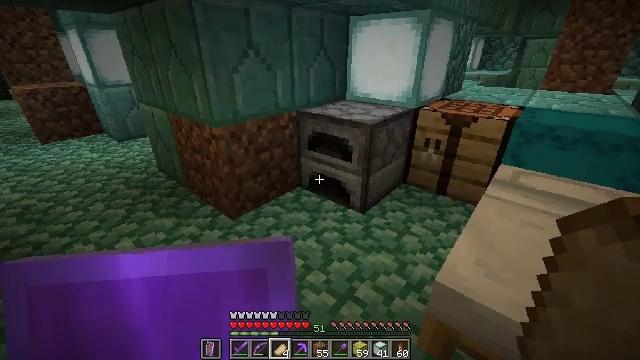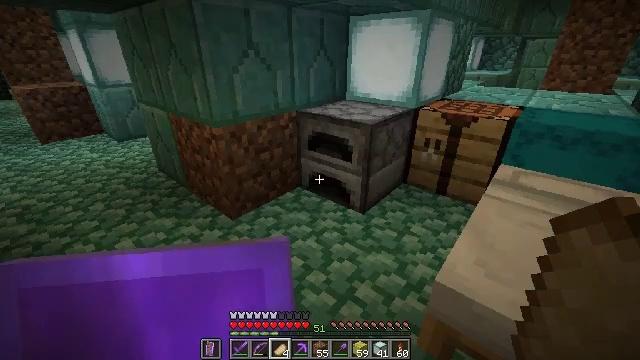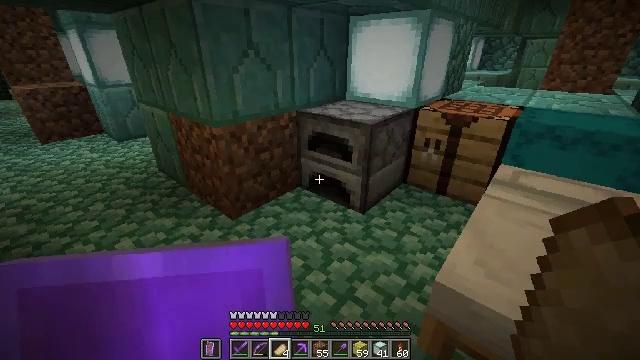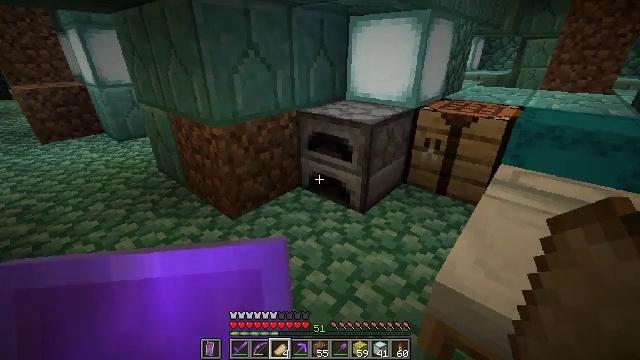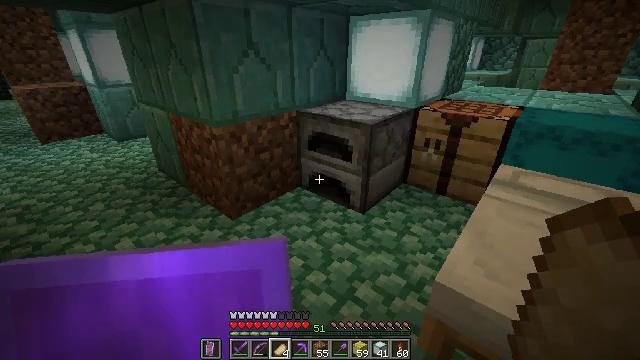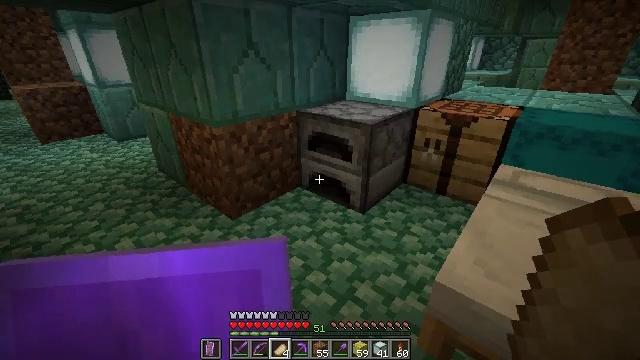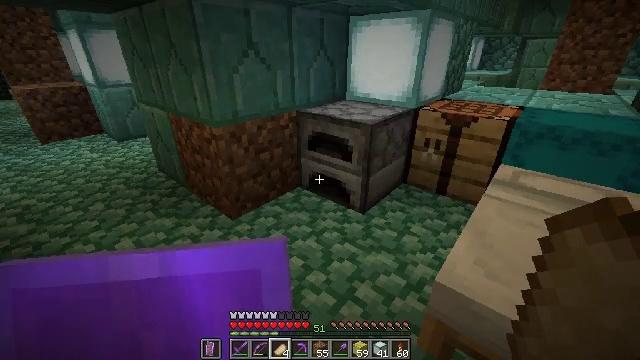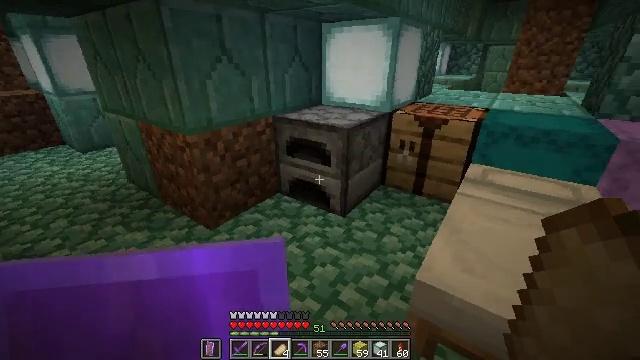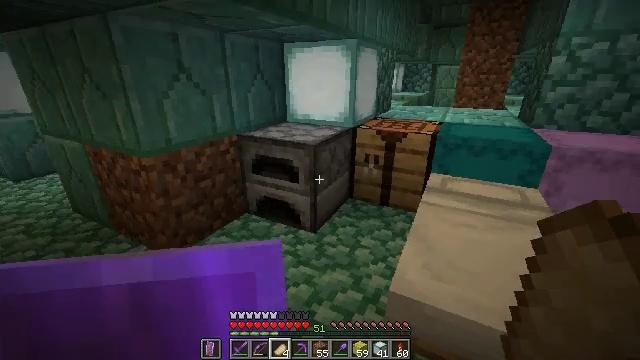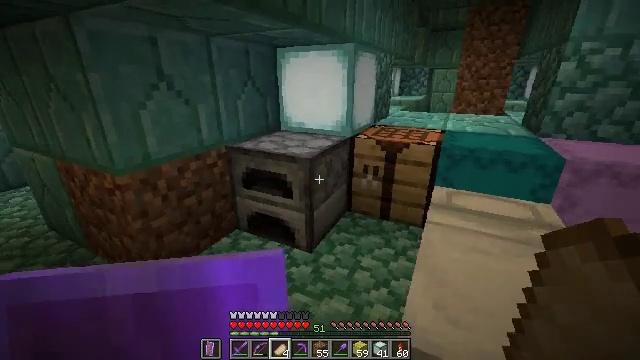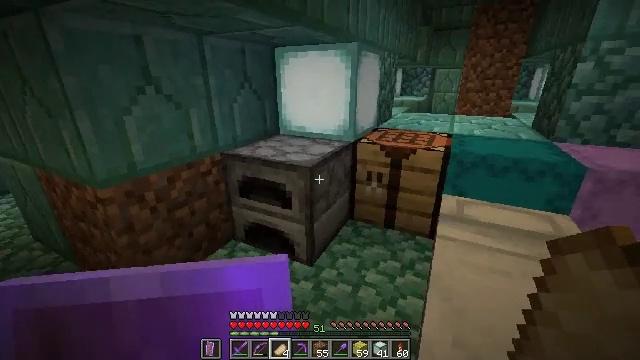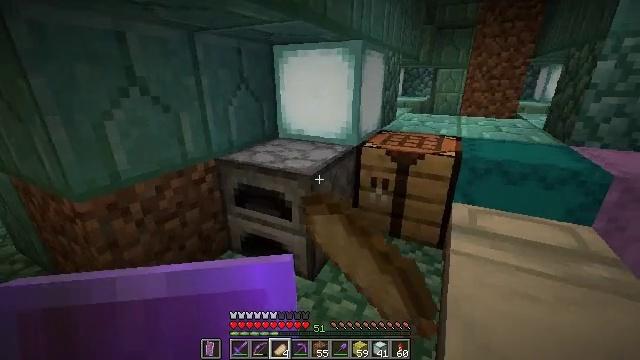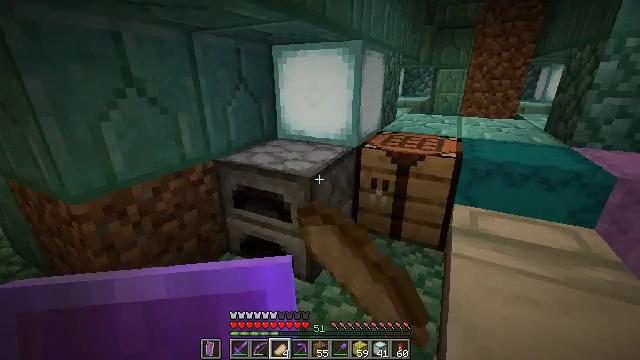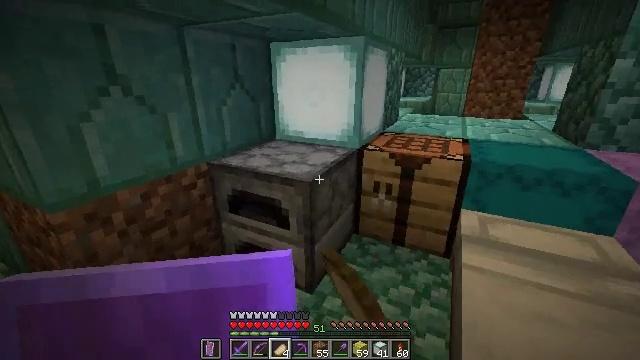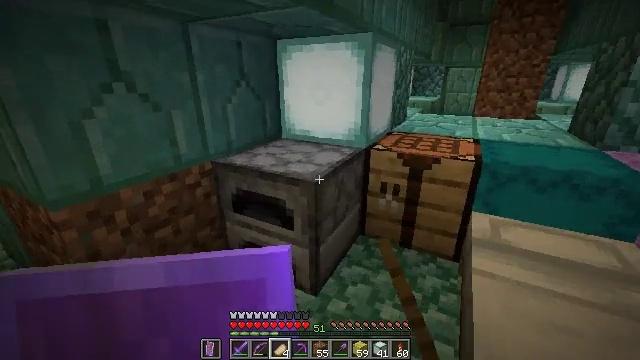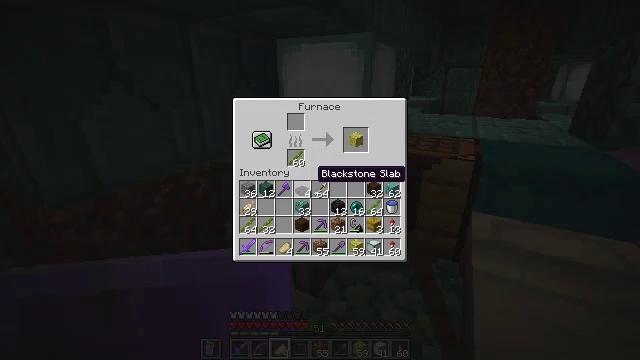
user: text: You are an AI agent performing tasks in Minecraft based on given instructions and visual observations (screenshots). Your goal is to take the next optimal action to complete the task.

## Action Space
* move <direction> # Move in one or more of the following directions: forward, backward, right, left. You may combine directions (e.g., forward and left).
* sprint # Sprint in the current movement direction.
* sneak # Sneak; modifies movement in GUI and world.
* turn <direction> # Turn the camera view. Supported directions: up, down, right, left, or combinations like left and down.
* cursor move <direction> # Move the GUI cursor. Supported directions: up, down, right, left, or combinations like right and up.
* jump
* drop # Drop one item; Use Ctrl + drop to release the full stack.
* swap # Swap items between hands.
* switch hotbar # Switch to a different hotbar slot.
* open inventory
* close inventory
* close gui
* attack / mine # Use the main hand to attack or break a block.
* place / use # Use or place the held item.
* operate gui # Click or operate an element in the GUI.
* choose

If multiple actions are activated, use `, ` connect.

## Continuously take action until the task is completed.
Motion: motion action
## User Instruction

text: craft item sponge
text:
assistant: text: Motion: no_op
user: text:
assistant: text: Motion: no_op
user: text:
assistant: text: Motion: no_op
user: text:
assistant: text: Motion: no_op
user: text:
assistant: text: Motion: no_op
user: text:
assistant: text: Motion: no_op
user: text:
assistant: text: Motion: turn right and up
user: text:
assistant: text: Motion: move forward, turn right and up
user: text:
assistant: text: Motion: move forward
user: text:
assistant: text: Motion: move forward, use / place
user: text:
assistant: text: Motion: move forward, use / place
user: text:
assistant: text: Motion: use / place
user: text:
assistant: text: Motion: use / place
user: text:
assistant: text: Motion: turn left
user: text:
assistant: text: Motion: turn left
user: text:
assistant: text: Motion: no_op
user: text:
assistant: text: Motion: no_op
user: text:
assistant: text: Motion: no_op
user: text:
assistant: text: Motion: no_op
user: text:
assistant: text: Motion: no_op
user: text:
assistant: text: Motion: turn right
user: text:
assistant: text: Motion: turn down
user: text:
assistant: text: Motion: turn right
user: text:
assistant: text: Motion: no_op
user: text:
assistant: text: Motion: turn up
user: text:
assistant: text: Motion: turn up
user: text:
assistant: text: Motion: turn up
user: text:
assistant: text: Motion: turn up
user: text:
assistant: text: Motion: sneak
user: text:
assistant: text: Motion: sneak